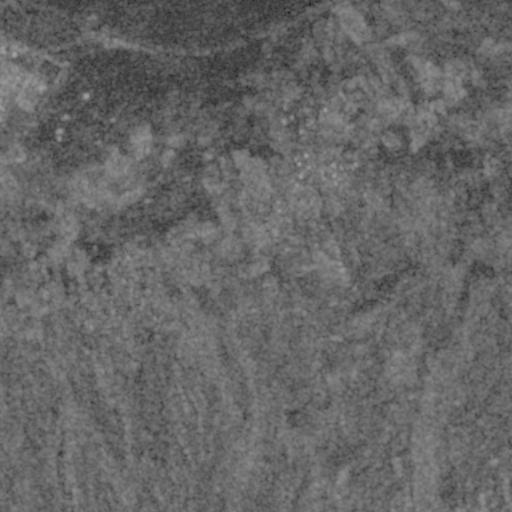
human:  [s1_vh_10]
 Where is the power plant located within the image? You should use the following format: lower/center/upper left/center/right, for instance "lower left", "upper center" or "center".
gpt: The power plant is located in the upper left of the image.
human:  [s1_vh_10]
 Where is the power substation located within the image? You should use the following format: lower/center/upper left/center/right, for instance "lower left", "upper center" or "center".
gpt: The power substation is located in the upper left of the image.
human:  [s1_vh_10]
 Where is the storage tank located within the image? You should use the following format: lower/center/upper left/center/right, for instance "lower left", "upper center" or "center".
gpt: The storage tank is located in the upper left of the image.
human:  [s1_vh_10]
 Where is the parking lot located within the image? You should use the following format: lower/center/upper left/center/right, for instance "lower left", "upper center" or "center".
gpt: There is no parking lot in the image.

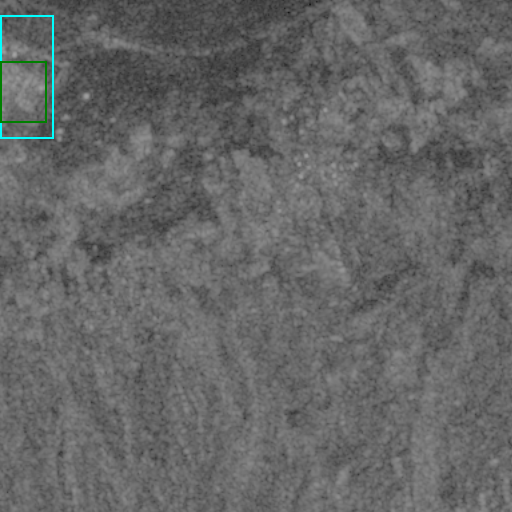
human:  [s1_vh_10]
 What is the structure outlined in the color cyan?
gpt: The structure outlined in cyan is a power plant.
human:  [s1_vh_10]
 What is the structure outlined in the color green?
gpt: The structure outlined in green is a power substation.
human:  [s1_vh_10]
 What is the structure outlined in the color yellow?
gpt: There is no yellow outline.